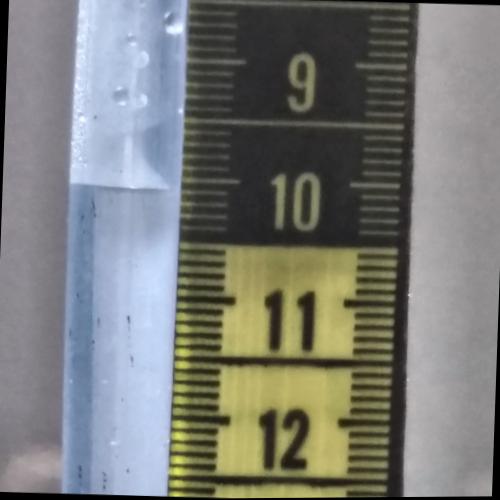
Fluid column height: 10.1 cm